Question: I am new to C# programming and don't know how to set the "Target Framework" in visual studio 2013? When I right click on the project -> Properties I see no left column of the property pages window with no Application tab.
I tried to build a solution and I got several errors like this:
> Error 6 The type or namespace name 'ObjectSet' could not be found (are you missing a using directive or an assembly reference?)
And then I found this answer
<URL>
But I don't actually know how to change the target framework. Please help me. Thank you in advance.
[EDIT]
Screenshot. I use Visual Studio Professional 2013

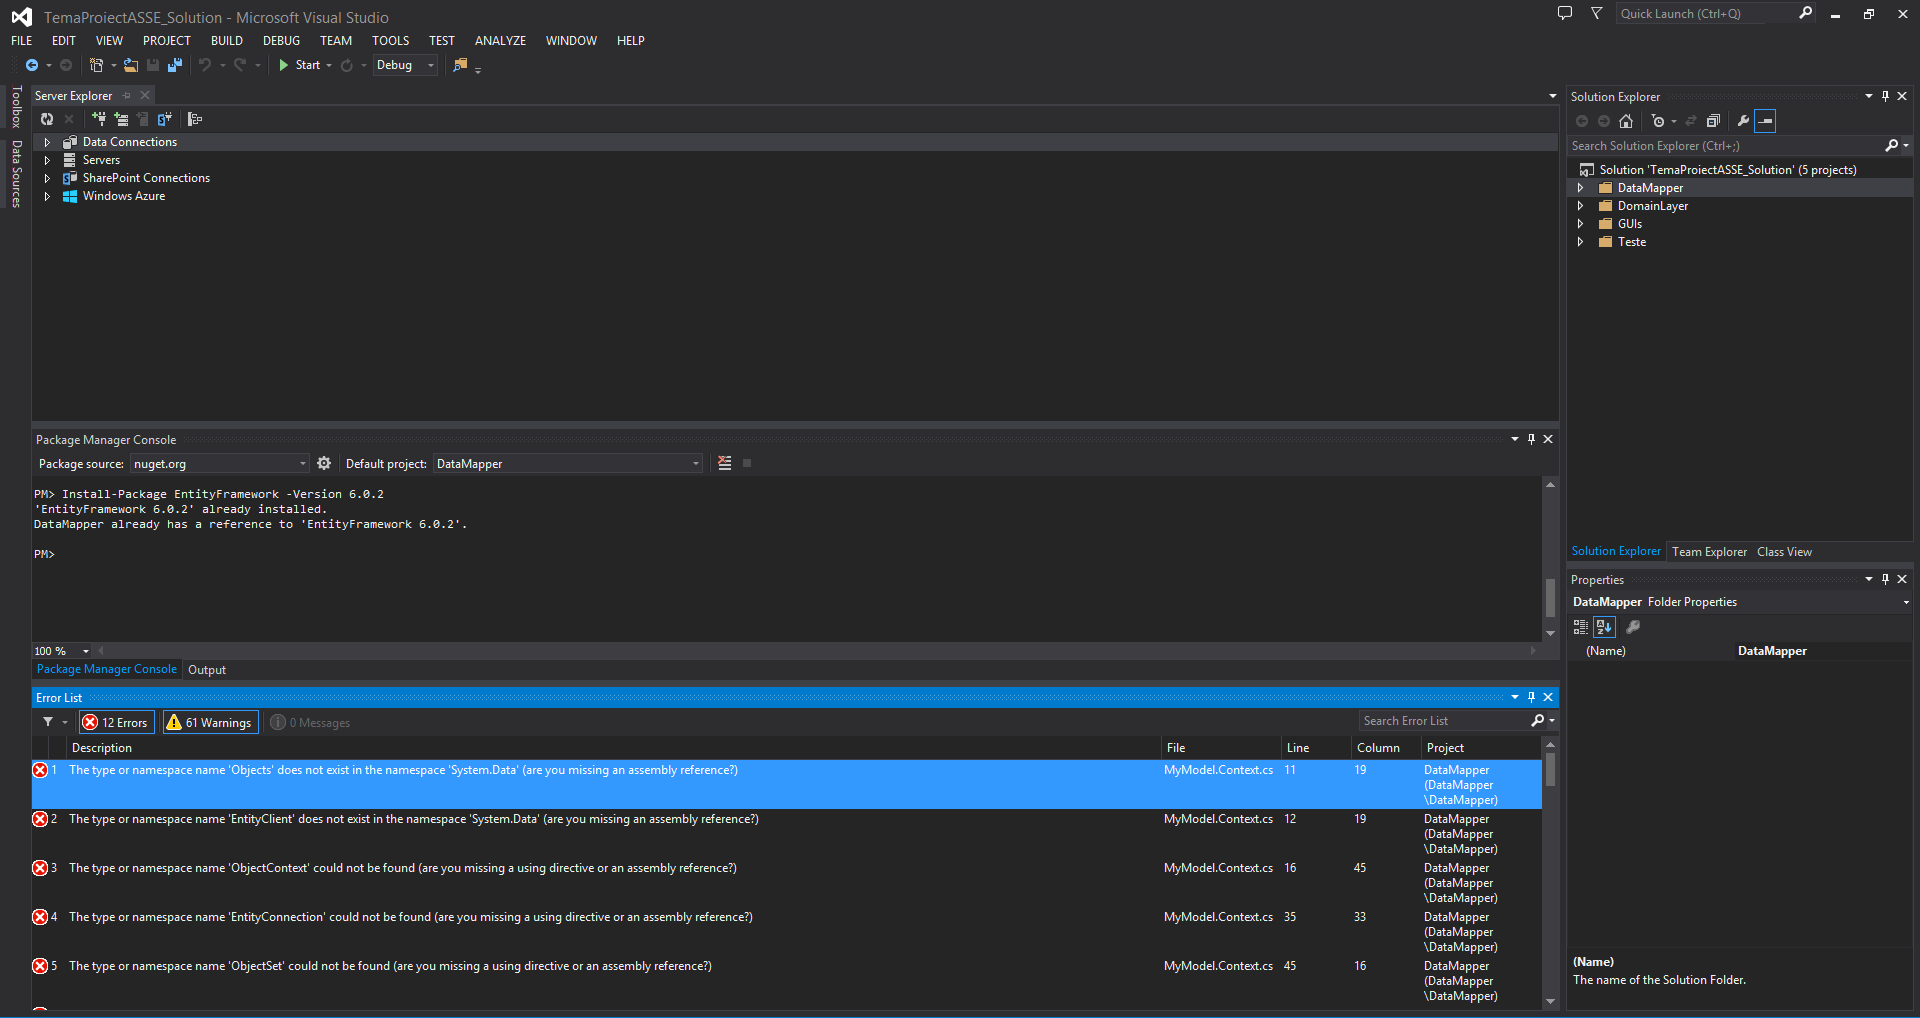
Answer: Right Click a project > click properties > first tab -> Target Framework